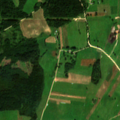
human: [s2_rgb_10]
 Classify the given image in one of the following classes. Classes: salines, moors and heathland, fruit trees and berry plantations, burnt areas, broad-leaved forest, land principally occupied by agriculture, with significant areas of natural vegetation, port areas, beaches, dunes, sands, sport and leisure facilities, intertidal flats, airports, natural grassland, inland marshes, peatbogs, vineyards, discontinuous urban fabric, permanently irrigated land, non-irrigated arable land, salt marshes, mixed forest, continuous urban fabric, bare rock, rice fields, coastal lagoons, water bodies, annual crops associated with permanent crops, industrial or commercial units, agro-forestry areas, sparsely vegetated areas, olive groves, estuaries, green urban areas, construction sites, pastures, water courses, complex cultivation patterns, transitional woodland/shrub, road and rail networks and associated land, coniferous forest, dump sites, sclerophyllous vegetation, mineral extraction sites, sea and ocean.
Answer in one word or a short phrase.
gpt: pastures, complex cultivation patterns, coniferous forest, mixed forest, transitional woodland/shrub